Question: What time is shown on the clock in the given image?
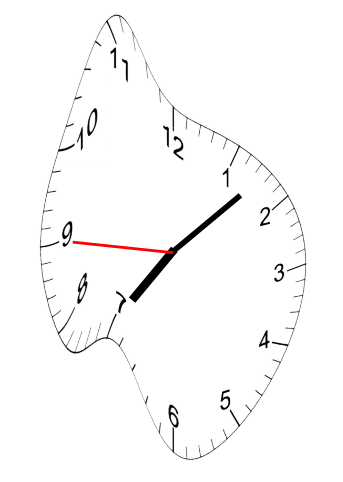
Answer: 07:07:45